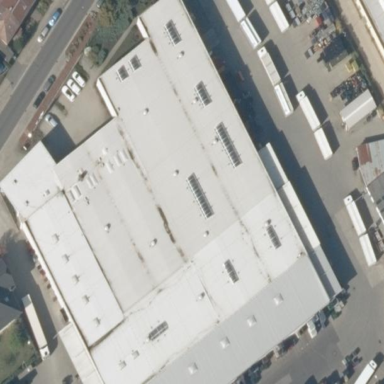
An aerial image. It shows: Commercial building.